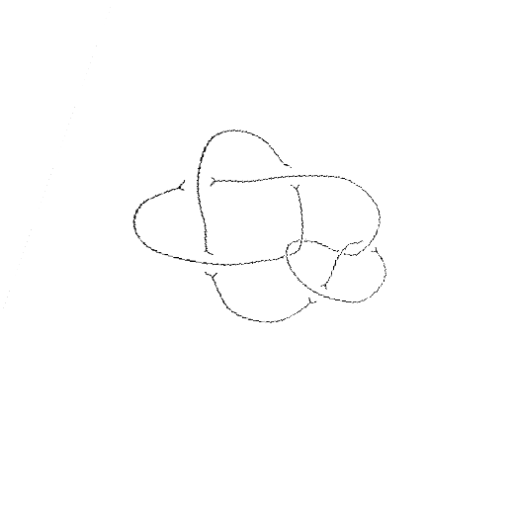
Crossing number: 8